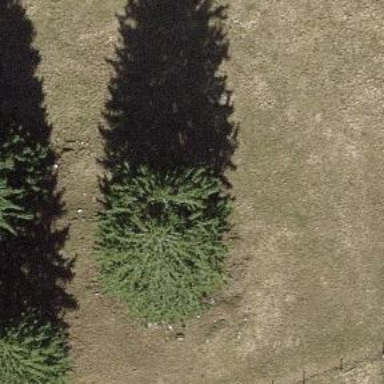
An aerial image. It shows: Single tag "natural: tree."